Interaction volume radius: 5 \u00c5
Interaction volume height: 20 \u00c5
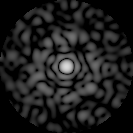
Disorder parameter: 0.889